Question: I need the following to happen in my website:
The counter and logo (top, bottom) should always have the same height and stay on the top and bottom even though the screen height will decrease/increase. BUT the 2 other divs in between should get smaller/bigger when the window changes. I hope with this example its easier to understand:

The logo will disappear when the screen height is too low, right now. Here is the css:
The section is 80% width and aside 20%, but that doesnt really matter here...
'''
#countdown{
padding: 0.5em 0.5em 0.5em 3em;
margin: 0.5em;}
#addProject{
margin: 0.5em;
padding: 0 1em;
height: 44%;
overflow-y: auto;}
#Nye{
margin: 0.5em;
padding: 0 1em;
overflow-y: auto;
height: 40%;
}
#logo{
margin: 1em;
height: 5em;
}
'''
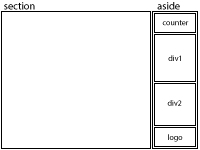
Answer: @Remi offered a good start, but I would recommend using position: fixed.
This will anchor your elements to the browser window, regardless of the amount of your content.
e.g.:
'''
.counter, .middle1, .middle2, .logo {
position: fixed;
width: 20%;
min-width: 200px;
right:0;
}
.counter {
background: yellow;
top:0;
height: 50px;
}
.middle1 {
overflow: scroll;
background: blue;
top:50px;
bottom: 50%;
}
.middle2 {
overflow: scroll;
background: green;
top: 50%;
bottom:50px;
}
.logo {
background: pink;
bottom:0;
height: 50px;
}
'''
See <URL>